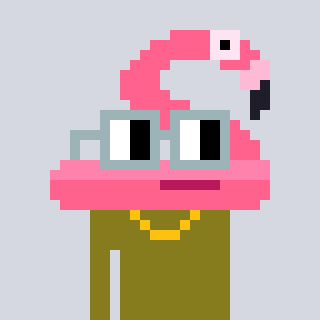
a pixel art character with square dark gray glasses, a flamingo-shaped head and a gunk-colored body on a cool background